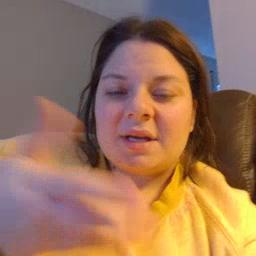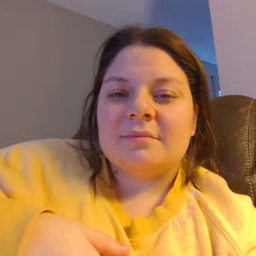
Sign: every